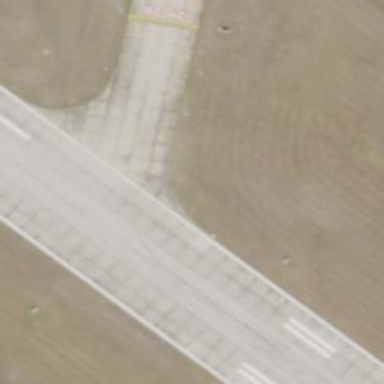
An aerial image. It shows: View of taxiway at the airport.